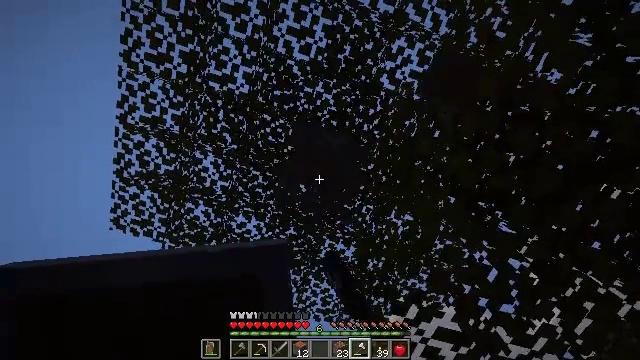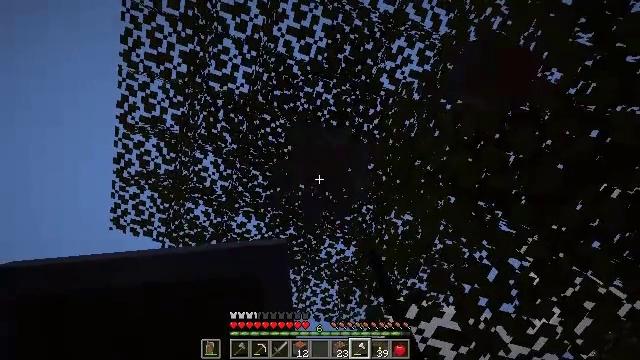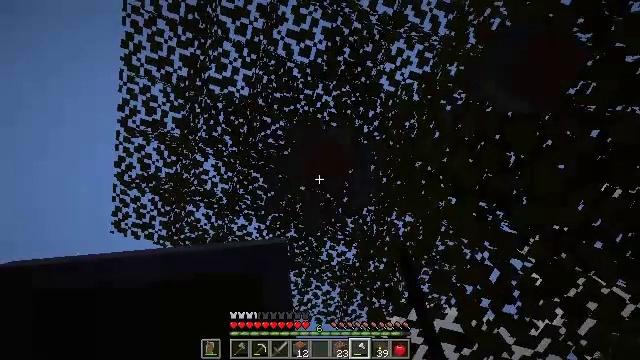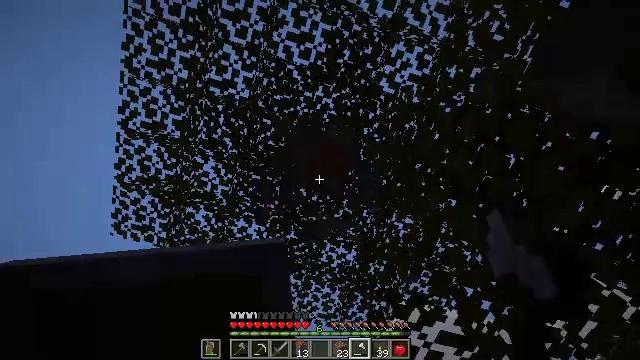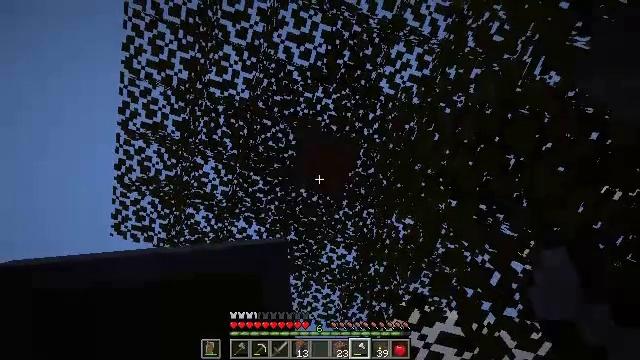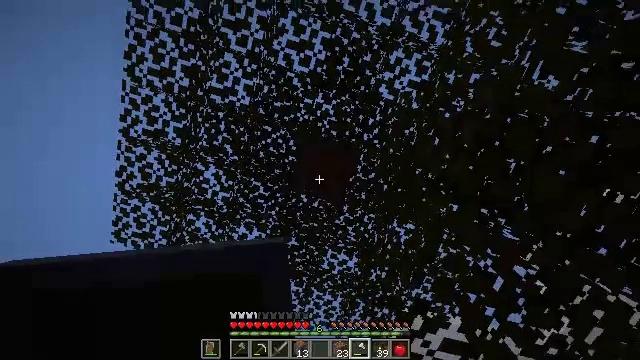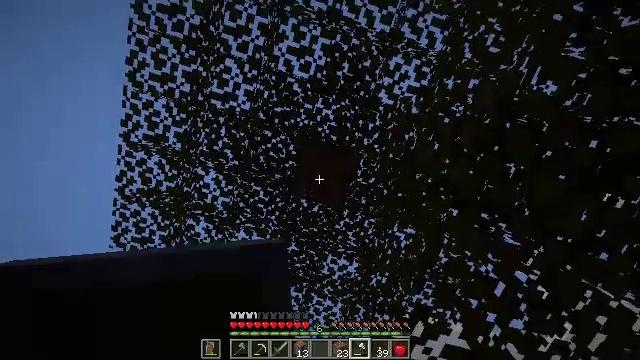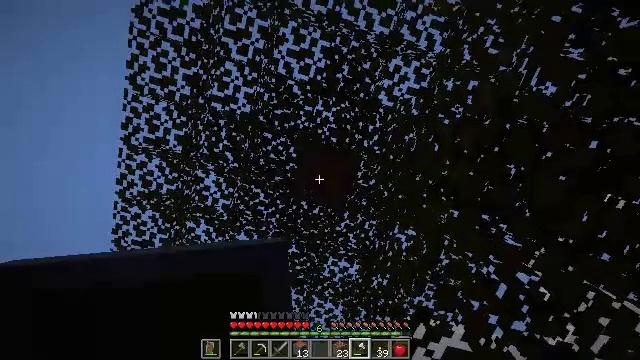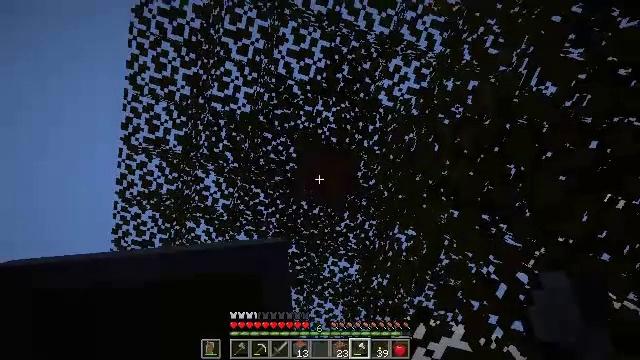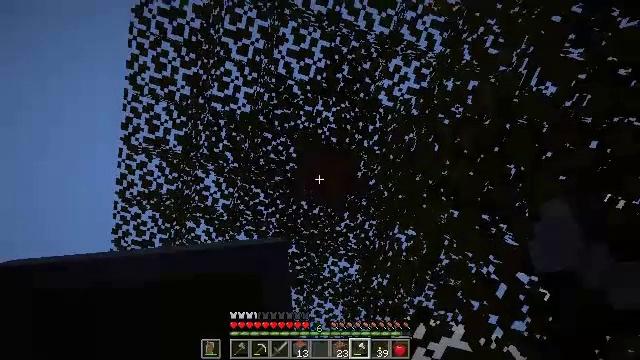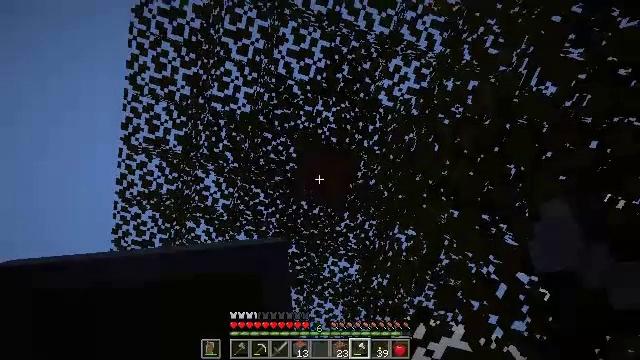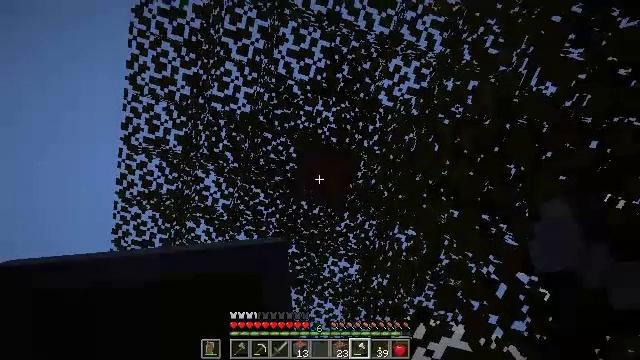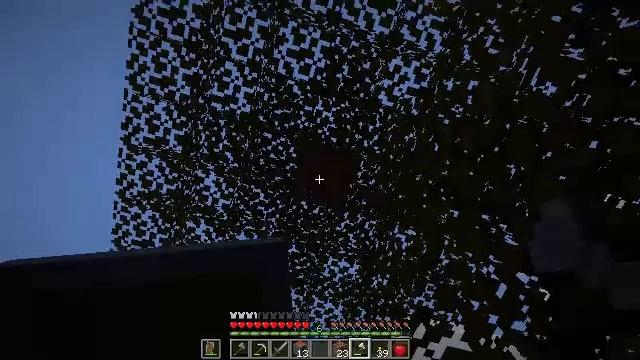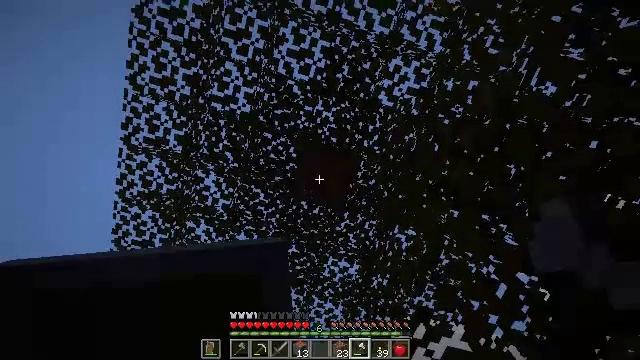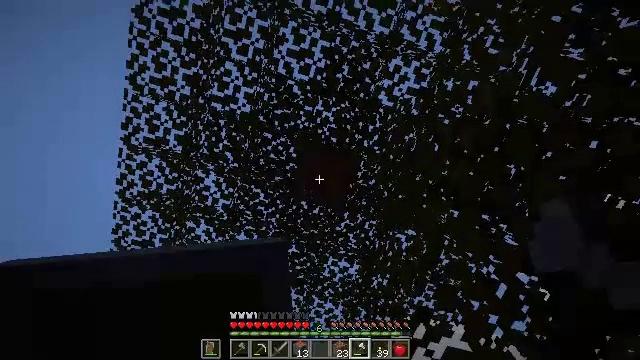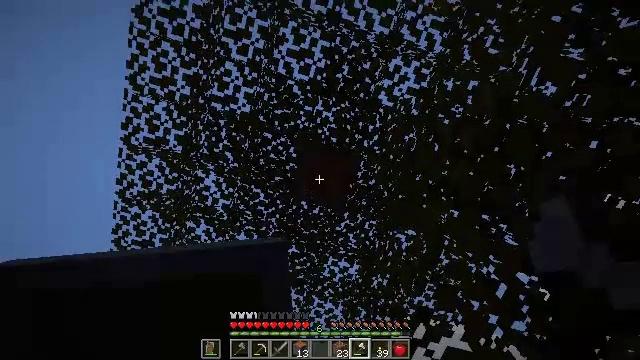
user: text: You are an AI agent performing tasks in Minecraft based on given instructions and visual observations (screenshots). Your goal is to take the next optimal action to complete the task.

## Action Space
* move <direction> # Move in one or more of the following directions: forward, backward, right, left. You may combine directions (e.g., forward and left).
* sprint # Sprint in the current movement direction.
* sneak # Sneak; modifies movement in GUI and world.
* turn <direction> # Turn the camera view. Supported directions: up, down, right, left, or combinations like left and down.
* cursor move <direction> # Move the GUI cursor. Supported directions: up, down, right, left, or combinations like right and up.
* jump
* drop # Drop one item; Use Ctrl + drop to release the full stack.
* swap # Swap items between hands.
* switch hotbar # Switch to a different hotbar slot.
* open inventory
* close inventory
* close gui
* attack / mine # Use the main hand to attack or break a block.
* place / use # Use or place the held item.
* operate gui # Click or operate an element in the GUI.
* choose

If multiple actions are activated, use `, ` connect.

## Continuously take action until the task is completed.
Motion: motion action
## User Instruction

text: Break the acacia log from the tree.
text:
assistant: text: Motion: attack / mine
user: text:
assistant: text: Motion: attack / mine
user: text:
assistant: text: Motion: attack / mine
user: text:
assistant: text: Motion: attack / mine
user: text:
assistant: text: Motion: turn up, attack / mine
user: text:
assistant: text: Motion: turn up, attack / mine
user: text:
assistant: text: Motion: attack / mine
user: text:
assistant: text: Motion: attack / mine
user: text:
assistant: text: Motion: attack / mine
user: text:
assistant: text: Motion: attack / mine
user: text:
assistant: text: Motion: attack / mine
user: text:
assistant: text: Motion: attack / mine
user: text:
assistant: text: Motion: attack / mine
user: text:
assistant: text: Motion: attack / mine
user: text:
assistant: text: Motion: attack / mine
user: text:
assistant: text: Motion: attack / mine
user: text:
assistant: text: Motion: attack / mine
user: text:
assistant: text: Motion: attack / mine, jump
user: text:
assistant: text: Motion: attack / mine, jump
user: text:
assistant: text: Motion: attack / mine, jump
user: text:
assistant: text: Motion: attack / mine, jump
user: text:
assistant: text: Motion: attack / mine, jump
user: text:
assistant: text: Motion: attack / mine, jump
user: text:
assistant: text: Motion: attack / mine, jump
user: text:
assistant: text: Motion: attack / mine, jump
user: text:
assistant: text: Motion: attack / mine, jump
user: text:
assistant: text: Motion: attack / mine, jump
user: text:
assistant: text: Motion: attack / mine, jump
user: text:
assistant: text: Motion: attack / mine, jump
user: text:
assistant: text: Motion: attack / mine, jump